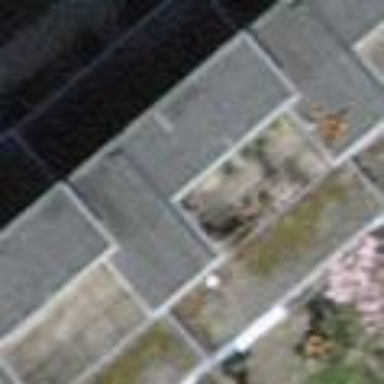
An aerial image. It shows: Flat-roofed terrace building.